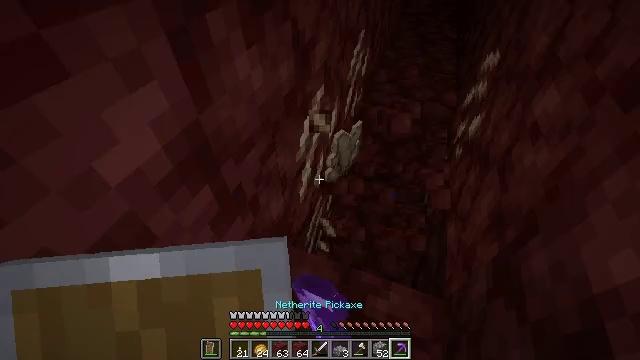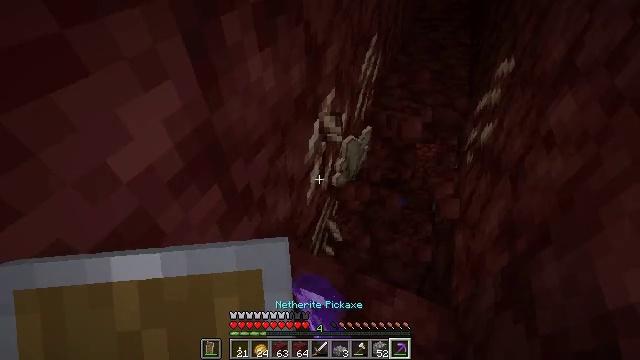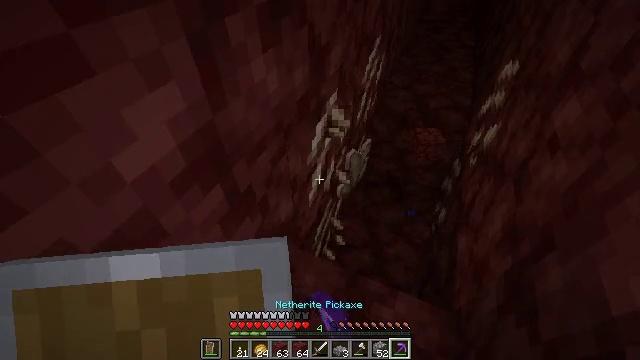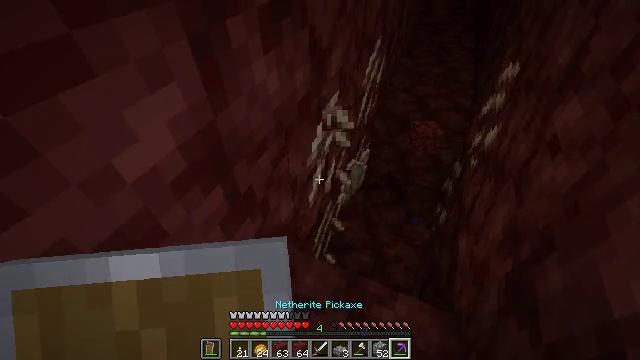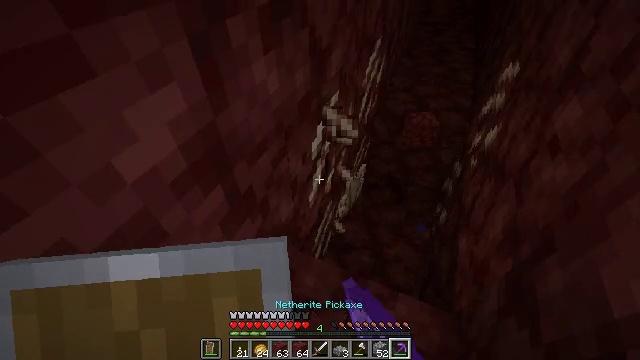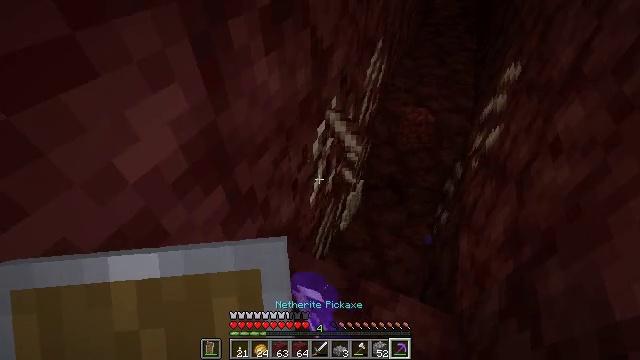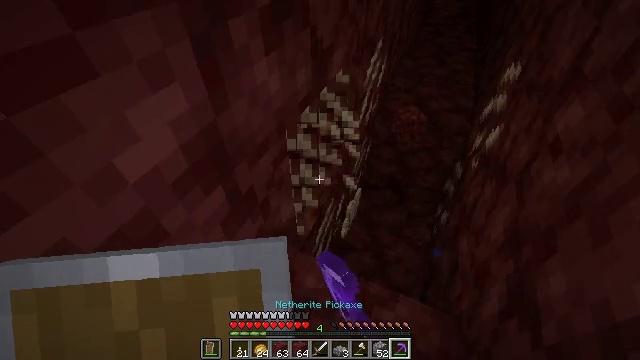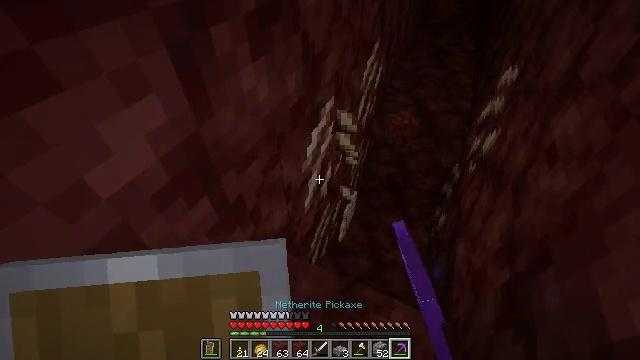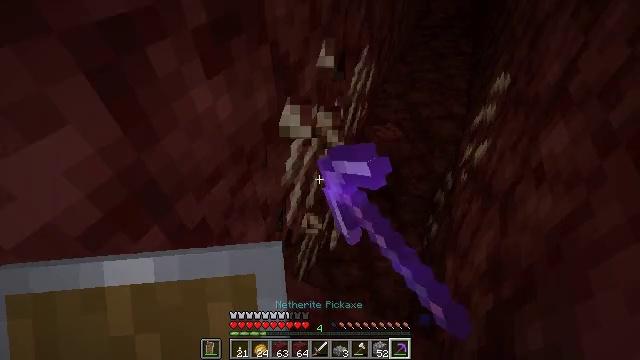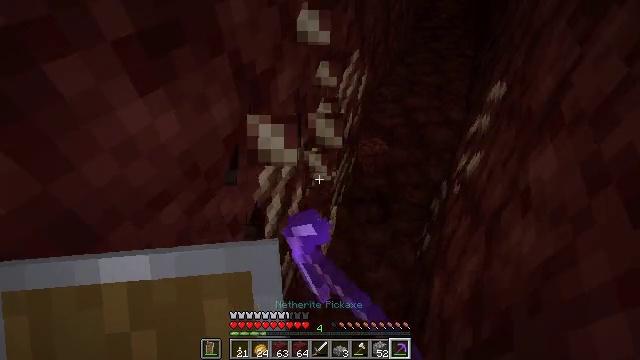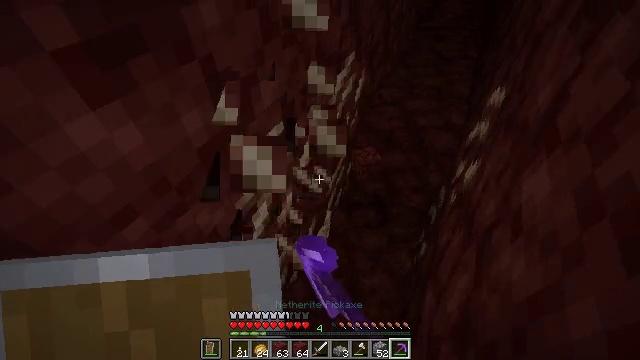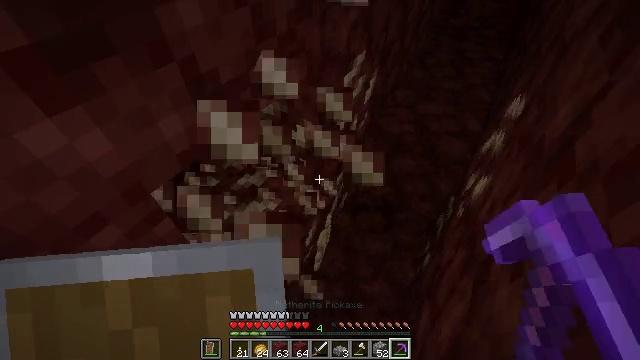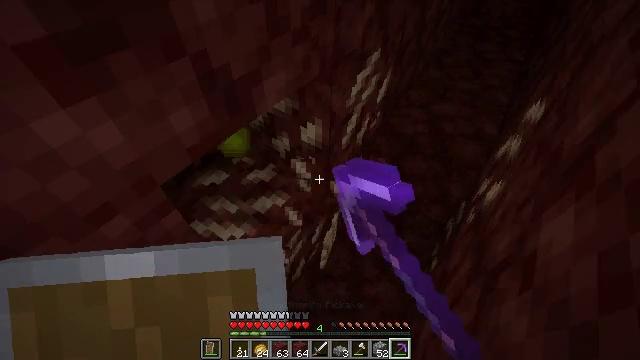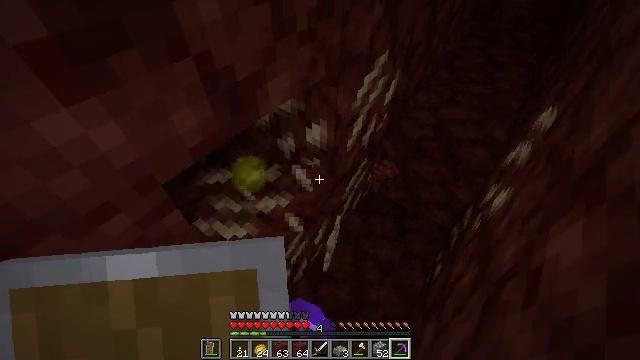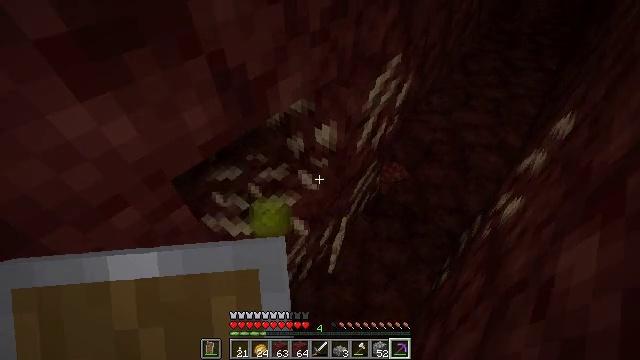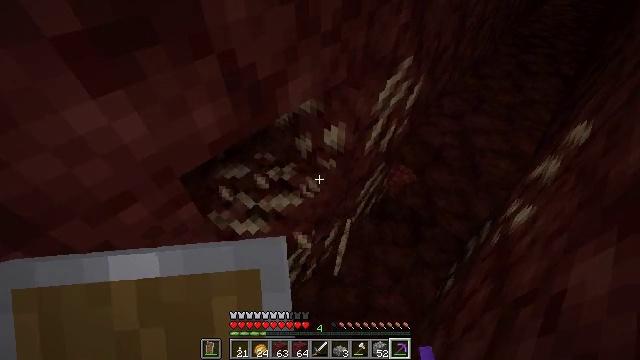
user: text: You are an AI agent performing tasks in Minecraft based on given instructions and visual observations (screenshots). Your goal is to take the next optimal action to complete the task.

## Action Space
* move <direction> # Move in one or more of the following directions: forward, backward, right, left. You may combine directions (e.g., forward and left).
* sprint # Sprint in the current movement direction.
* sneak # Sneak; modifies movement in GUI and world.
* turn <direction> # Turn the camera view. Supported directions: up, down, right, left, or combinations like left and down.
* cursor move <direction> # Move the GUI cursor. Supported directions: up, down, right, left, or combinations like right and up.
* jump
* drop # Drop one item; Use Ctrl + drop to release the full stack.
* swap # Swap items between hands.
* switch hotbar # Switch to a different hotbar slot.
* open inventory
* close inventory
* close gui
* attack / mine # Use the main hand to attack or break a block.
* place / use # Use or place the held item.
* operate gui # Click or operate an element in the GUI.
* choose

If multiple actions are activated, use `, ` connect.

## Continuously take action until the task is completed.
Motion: motion action
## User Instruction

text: Dig up the nether quartz ore.
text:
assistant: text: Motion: turn left, attack / mine
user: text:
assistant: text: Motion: attack / mine
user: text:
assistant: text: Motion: attack / mine
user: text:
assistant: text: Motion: attack / mine
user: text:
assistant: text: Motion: attack / mine
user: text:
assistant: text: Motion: attack / mine
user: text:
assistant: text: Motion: move forward and move right, attack / mine
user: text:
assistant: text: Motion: move forward and move right, attack / mine
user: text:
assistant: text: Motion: move forward and move right, turn left, attack / mine
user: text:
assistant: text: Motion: turn left, attack / mine
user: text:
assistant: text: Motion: turn left and down, attack / mine
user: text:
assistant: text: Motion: turn left, attack / mine
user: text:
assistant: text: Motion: turn left, attack / mine
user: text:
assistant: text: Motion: turn left, attack / mine
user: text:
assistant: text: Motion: turn left, attack / mine
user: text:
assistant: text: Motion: attack / mine
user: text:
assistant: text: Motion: attack / mine
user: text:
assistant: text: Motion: attack / mine
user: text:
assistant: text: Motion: attack / mine
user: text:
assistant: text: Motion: attack / mine
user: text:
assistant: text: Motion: attack / mine
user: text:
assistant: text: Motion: attack / mine
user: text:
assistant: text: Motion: attack / mine
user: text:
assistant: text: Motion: attack / mine
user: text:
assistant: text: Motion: attack / mine
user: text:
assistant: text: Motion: attack / mine
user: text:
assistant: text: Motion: turn right and up, attack / mine
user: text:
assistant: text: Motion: attack / mine
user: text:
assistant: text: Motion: attack / mine
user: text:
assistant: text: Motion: attack / mine